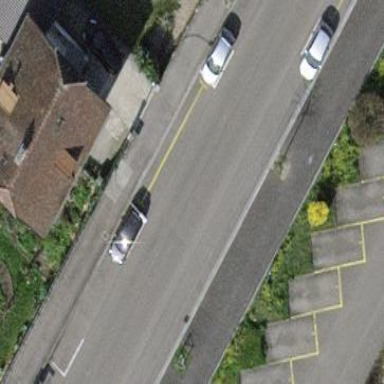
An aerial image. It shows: Street-side parking area.